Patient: sex M, age 50
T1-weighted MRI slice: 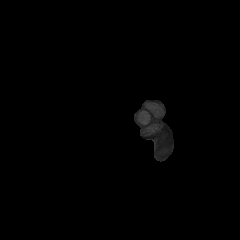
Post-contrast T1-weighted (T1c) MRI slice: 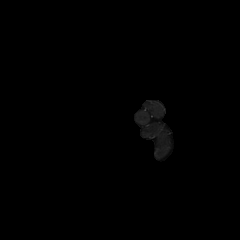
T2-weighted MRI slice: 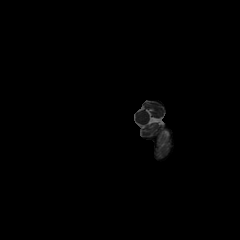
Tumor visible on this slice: no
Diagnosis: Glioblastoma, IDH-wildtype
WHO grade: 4